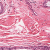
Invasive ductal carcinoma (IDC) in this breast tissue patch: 0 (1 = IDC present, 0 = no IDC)